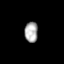
Tissue: prostate
Cell type: T cells
Senescence score: 0.3043
Nuclear area (px): 263
Mean DAPI intensity: 172.734